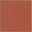
Piece: xx